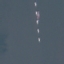
Label: SeaLake